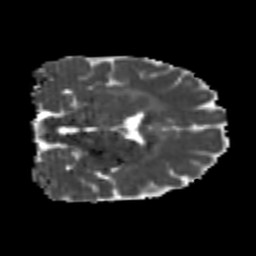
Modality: MD
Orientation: coronal
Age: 20
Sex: female
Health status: healthy
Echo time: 0.074 s